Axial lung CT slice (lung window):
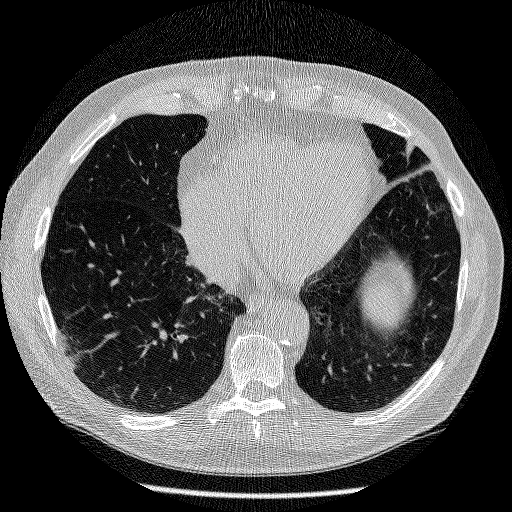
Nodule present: no